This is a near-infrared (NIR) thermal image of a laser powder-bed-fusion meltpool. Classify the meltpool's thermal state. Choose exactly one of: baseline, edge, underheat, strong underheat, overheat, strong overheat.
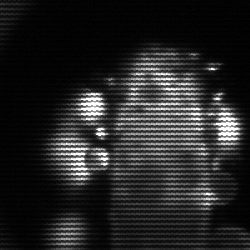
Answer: strong underheat